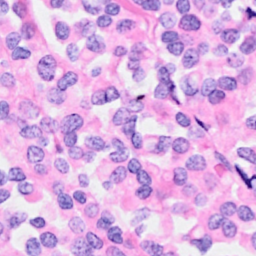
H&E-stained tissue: Breast